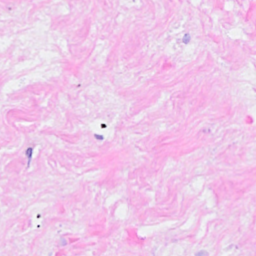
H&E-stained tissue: Breast